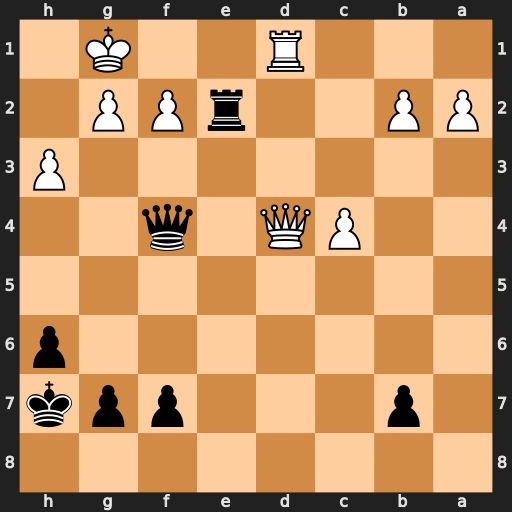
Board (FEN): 8/1p3ppk/7p/8/2PQ1q2/7P/PP2rPP1/3R2K1
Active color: b
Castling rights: -
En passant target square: -
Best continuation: Re1+ Rxe1 Qxd4